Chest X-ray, PA view. Patient: 38 years old, sex M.
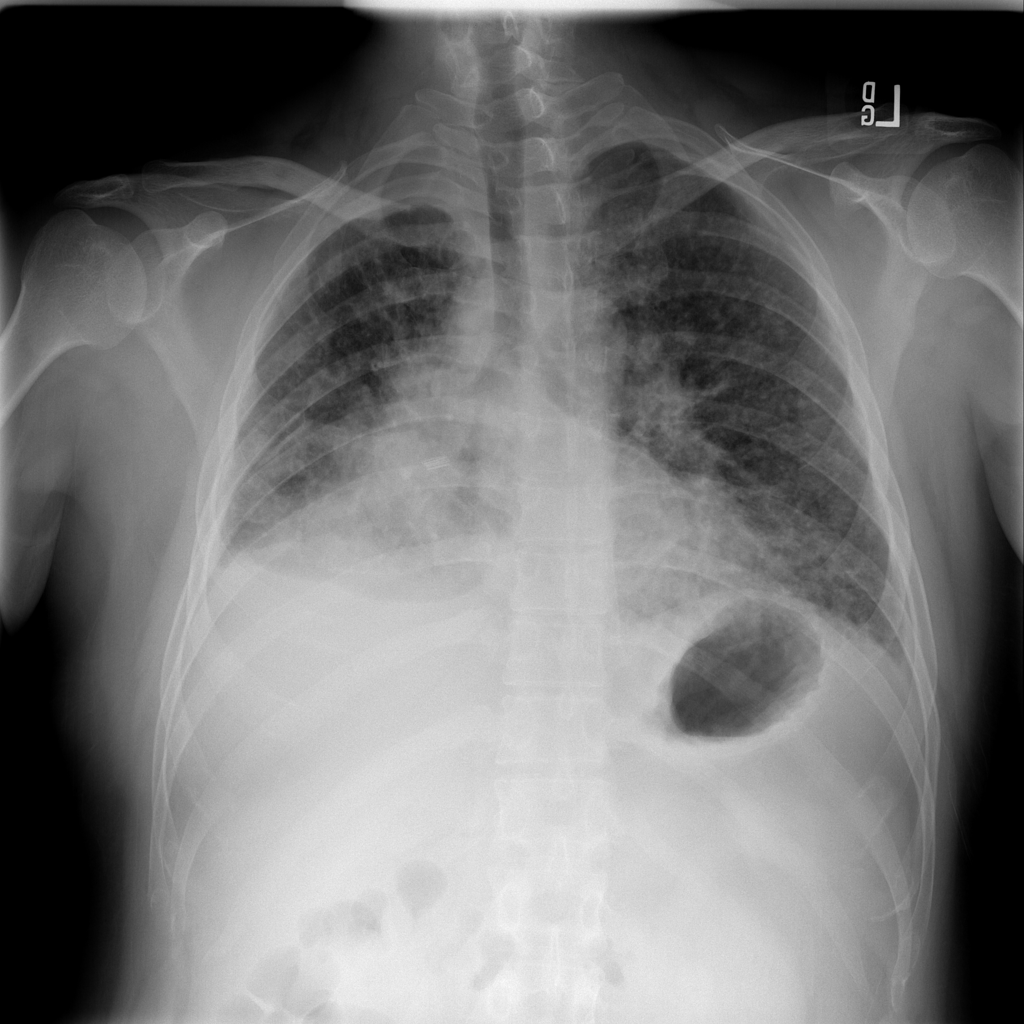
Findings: Effusion, Nodule